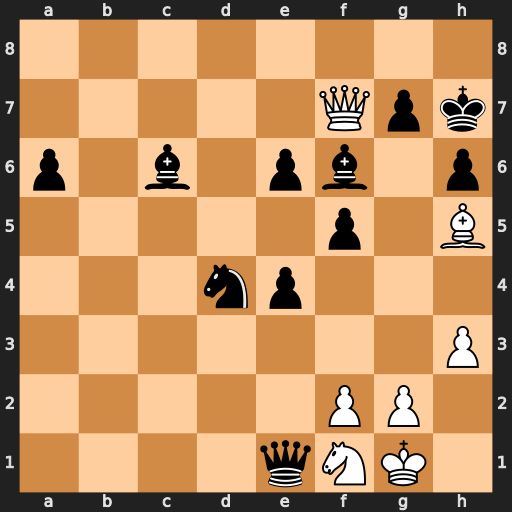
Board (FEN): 8/5Qpk/p1b1pb1p/5p1B/3np3/7P/5PP1/4qNK1
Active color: w
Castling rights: -
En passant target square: -
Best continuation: Bg6+ Kh8 Qf8#